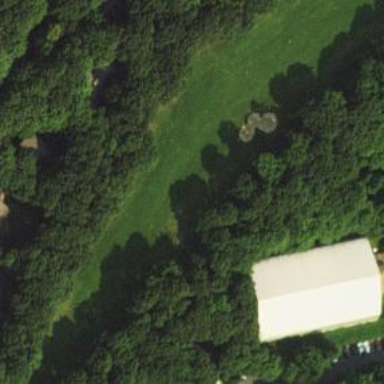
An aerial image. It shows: Golf fairway within grassy leisure land.